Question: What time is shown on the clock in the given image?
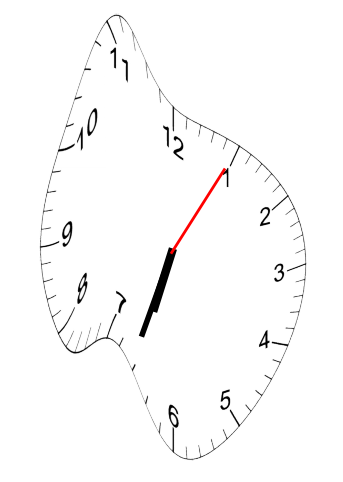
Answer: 06:33:05